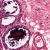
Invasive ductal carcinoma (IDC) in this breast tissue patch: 0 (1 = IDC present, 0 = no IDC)